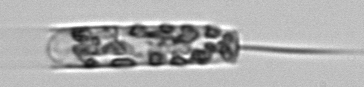
Label: Ditylum_brightwellii